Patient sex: F
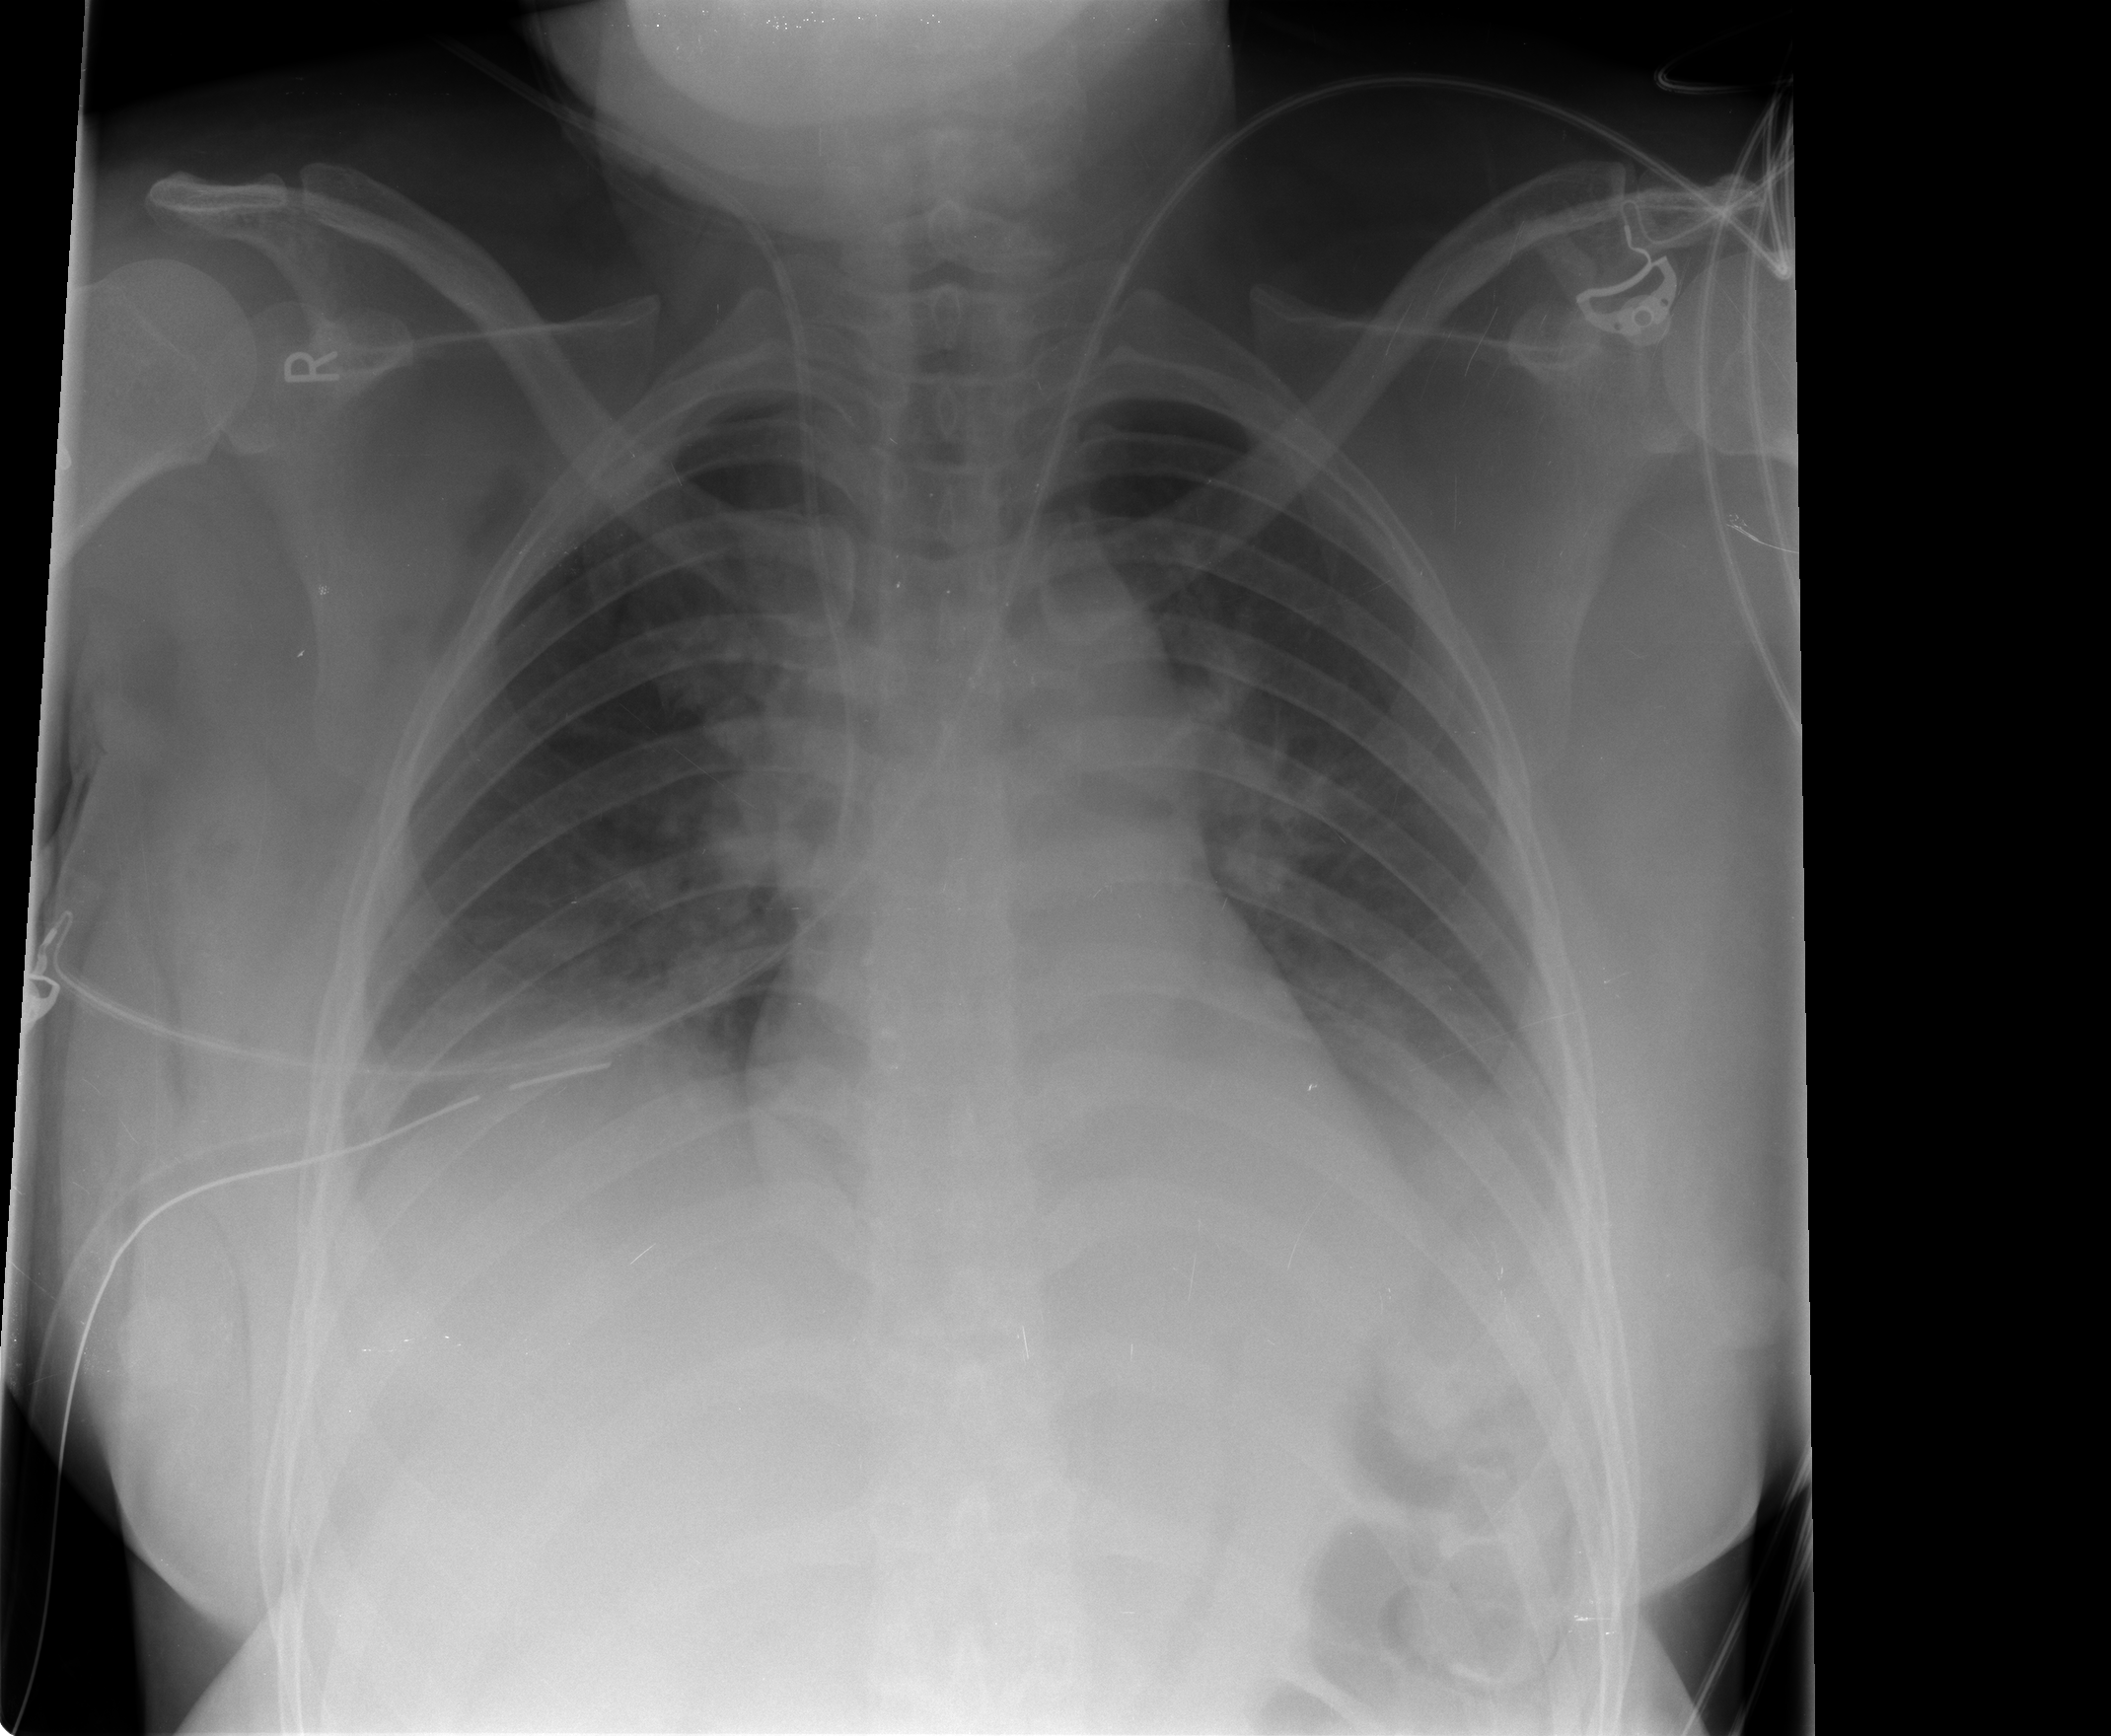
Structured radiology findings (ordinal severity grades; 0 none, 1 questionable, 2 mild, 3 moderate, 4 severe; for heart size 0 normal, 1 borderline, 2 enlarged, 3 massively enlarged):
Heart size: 0
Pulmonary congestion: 0
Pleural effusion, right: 1
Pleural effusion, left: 2
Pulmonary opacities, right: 1
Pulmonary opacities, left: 0
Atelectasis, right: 1
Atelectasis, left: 0